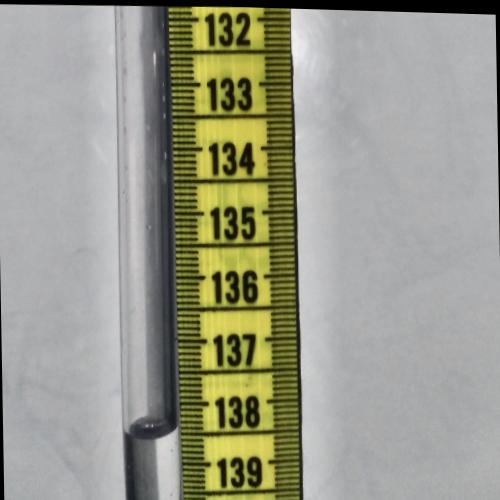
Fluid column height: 138.5 cm